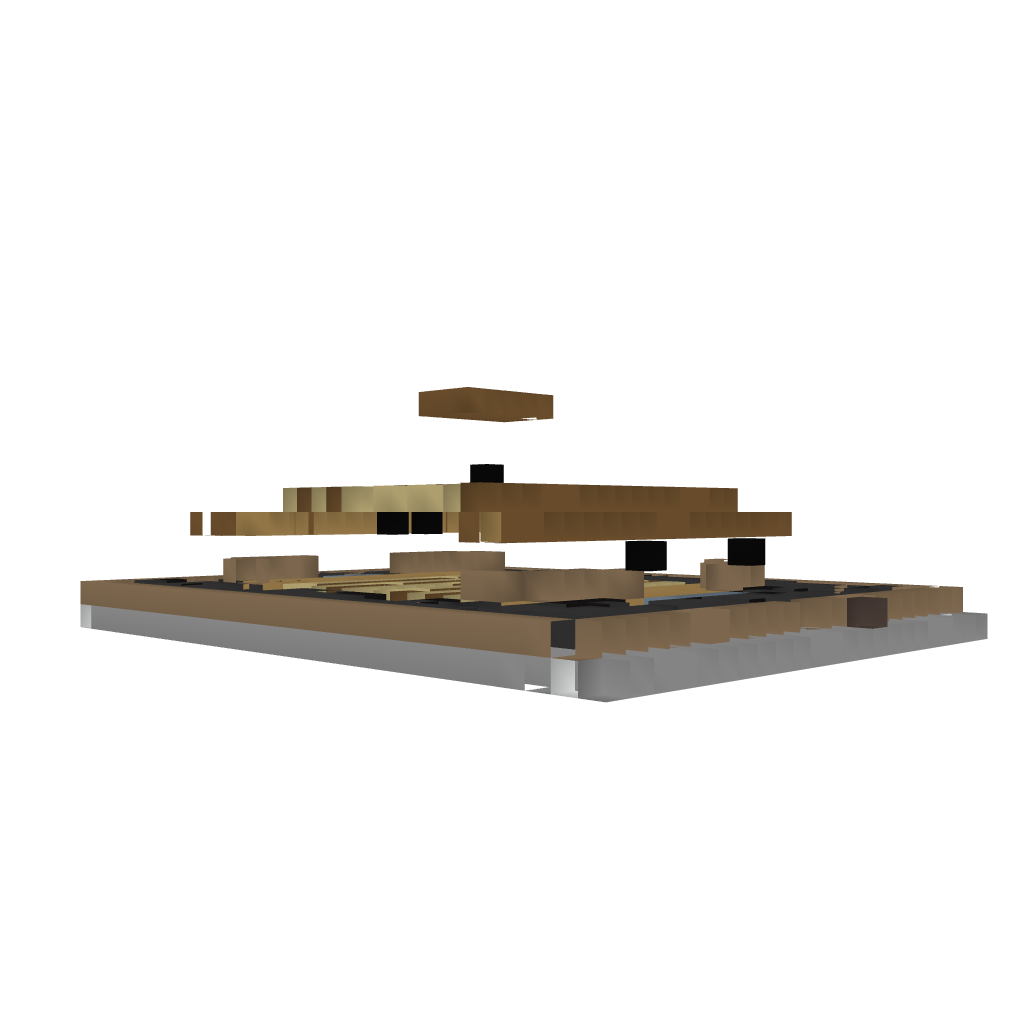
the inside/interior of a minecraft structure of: Cottage